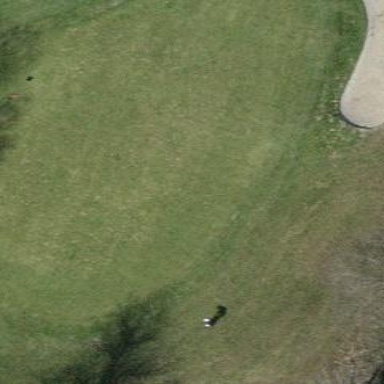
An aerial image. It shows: Green golf area with grass land use.